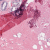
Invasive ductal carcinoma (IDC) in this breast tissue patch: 0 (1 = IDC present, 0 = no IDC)